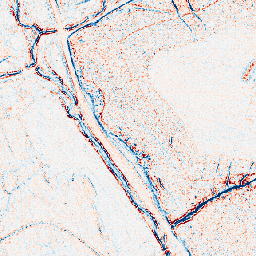
Category: edge_preserving
Decomposition family: bilateral
Decomposition parameters: d: 5
sigma_color: 75
sigma_space: 150
Upsampling method: area
Upsampling parameters: scale: 4
Upsampling scale: 4